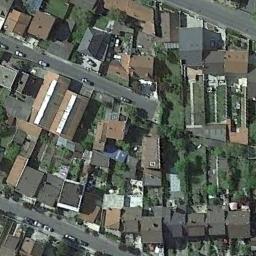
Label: dense_residential